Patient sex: M
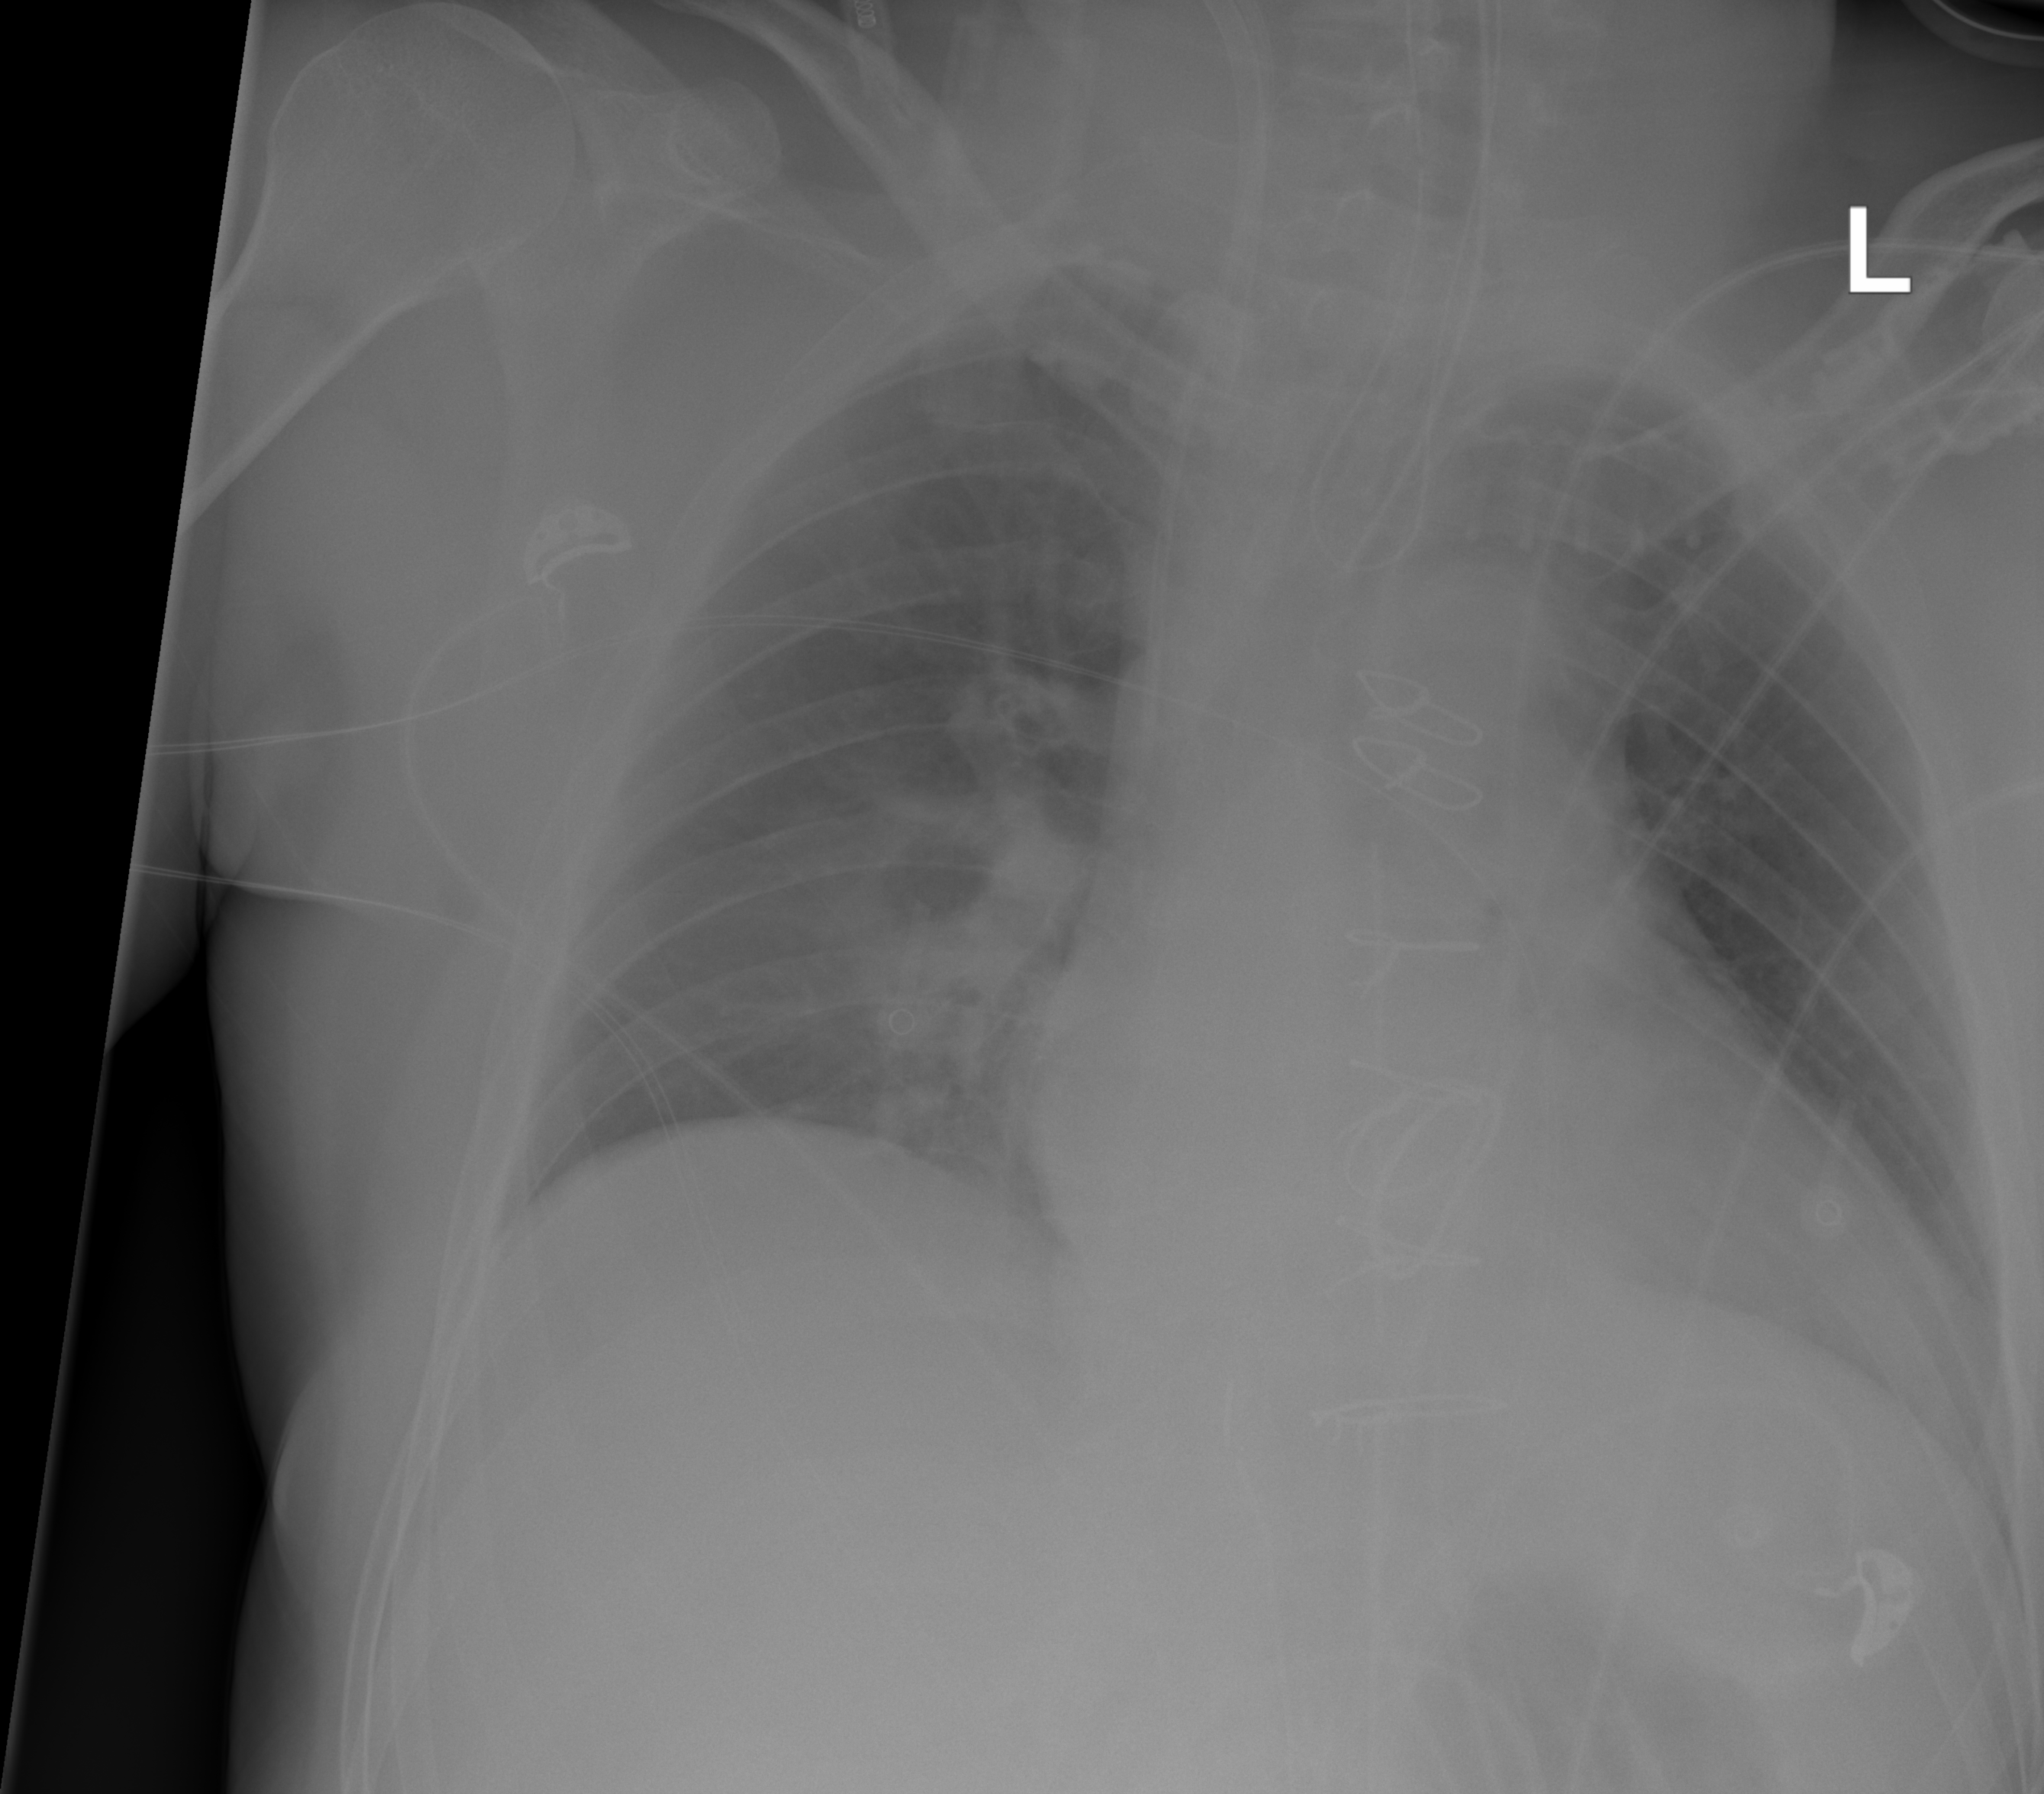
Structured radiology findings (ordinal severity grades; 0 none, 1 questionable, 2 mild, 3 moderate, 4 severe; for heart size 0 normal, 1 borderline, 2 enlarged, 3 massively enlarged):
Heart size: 1
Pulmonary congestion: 0
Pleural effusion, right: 0
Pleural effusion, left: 0
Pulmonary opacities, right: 0
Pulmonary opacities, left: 0
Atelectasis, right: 2
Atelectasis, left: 0